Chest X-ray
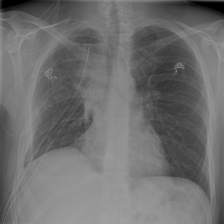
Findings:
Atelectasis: negative
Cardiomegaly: negative
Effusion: negative
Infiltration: negative
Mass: negative
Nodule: negative
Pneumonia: negative
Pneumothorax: positive
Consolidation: positive
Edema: negative
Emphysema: positive
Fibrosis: negative
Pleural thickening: negative
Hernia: negative